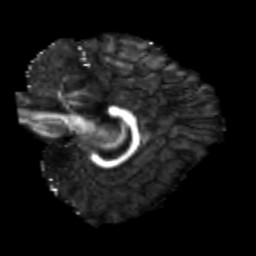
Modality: FA
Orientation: sagittal
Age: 19
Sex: female
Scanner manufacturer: siemens
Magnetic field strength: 3 T
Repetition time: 3.5 s
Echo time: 0.125 s